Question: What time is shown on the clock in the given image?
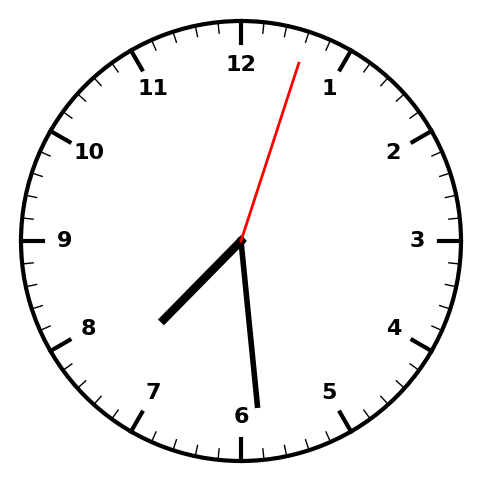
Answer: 07:29:03